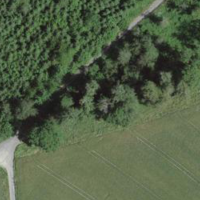
EUNIS habitat code: 43
Species observed at this site:
Dactylis glomerata
Prunus spinosa